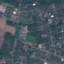
Label: Residential